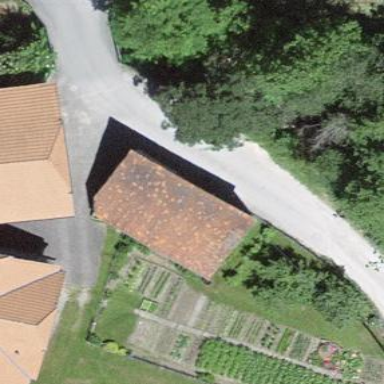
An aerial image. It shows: Rural barn.